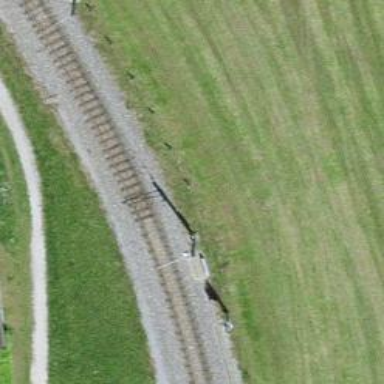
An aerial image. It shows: Narrow-gauge railway with single track. The railway is electrified with contact line.